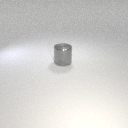
large gray metal cylinder